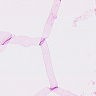
Metastatic tissue present: no